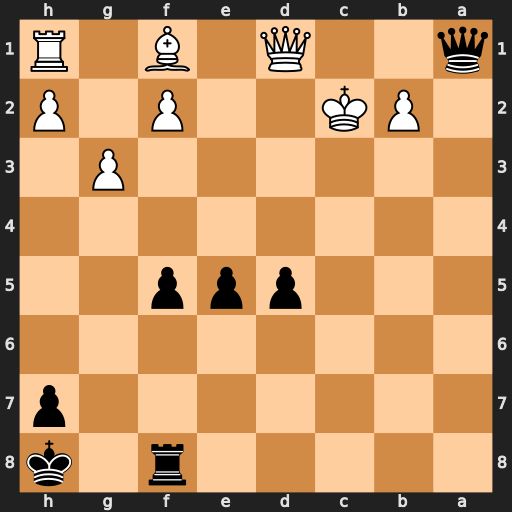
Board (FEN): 5r1k/7p/8/3ppp2/8/6P1/1PK2P1P/q2Q1B1R
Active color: b
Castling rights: -
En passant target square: -
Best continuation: Rc8+ Kd2 Qxb2+